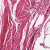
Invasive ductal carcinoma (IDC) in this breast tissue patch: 0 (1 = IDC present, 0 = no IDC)